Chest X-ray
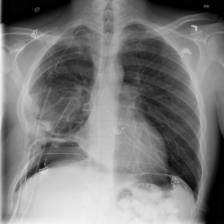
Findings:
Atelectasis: negative
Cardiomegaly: negative
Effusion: negative
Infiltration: negative
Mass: negative
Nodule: negative
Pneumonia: negative
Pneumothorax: negative
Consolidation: negative
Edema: negative
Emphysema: negative
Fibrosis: negative
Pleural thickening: negative
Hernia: negative